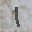
Label: 1